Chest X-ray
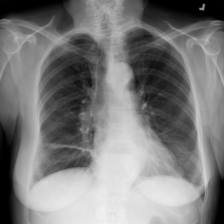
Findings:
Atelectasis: positive
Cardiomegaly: negative
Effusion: negative
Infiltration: positive
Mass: negative
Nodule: negative
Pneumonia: negative
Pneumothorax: negative
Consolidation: negative
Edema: negative
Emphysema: negative
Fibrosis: negative
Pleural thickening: negative
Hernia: negative